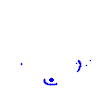
Particle: pion